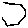
Label: hexagon